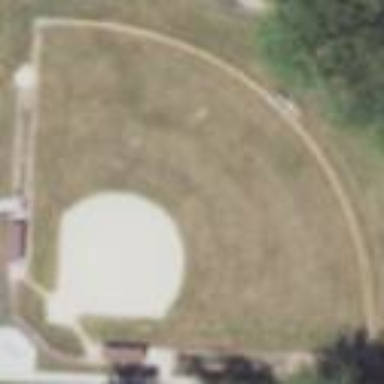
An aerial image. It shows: Pitch designated for baseball and softball activities.